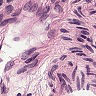
Metastatic tissue present: no